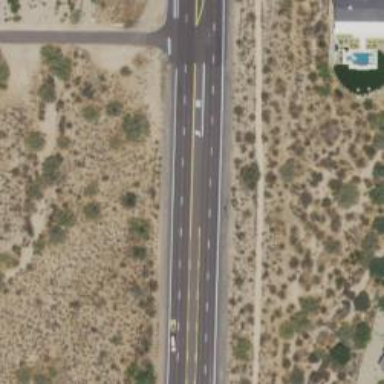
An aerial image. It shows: Secondary road with asphalt surface.